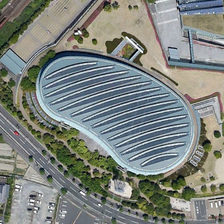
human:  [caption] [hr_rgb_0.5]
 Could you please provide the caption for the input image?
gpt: a large buildings is near a road with green trees in two sides .

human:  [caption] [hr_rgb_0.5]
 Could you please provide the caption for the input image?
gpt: a large buildings is near a road with green trees in two sides .

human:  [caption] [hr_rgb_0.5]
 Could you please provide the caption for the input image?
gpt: a large buildings is near a road with green trees in two sides .

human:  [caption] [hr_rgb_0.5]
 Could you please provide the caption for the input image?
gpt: a large buildings is near a road with green trees in two sides .

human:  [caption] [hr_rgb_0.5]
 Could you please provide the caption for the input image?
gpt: a large buildings is near a road with green trees in two sides .